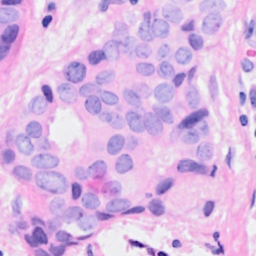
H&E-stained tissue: Breast